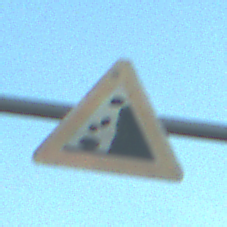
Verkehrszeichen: SteinschlagRechts
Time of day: SunriseSunset
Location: Outdoor (Nature)
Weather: PartlyCloudy
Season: NotSpecified
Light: Natural